Question: I'm currently trying to output some results into a excel worksheet.
This is what I have so far:
'''
Sub toExcel()
Dim arr() As Variant
Dim rows1 As Integer
Dim text As Variant
Dim regEx As New RegExp
Dim rows2 As Integer
regEx.Global = True
regEx.IgnoreCase = True
With ThisWorkbook.Worksheets("table1").Activate
rowsShow = ActiveSheet.Cells(ActiveSheet.rows.count, "A").End(xlUp).row
arr = Range("A1:A" & rows1).Value
End With
With regEx
.Pattern = "\w+(_Test)"
End With
With ThisWorkbook.Worksheets("table2").Activate
For Each item1 In arr
Set mc = regEx.Execute(item1)
Dim item2 As Variant
rows2 = 1
Worksheets.Add
Debug.Print mc.count
For Each item2 In mc
Debug.Print item
ActiveSheet.Range("B" & rows2).Value = item
rows2 = rows2 + 1
Next item
Next text
'''
But this displays only the last element of the array (Maybe because the others are overwritten?)
How can i get it to displays all elements under each other?
Also I want to have the matching "item1" to all of them in the A-row.
The arrays are dynamic so I don't have a explicit length.
In excel should it look like:

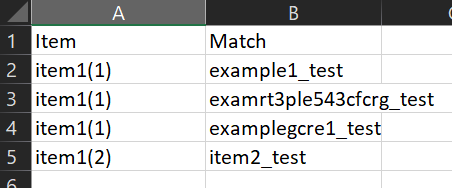
Answer: Move 'rows2 = 1' outside of the loop and that should resolve your issue... also look at using 'Option Explicit' (Tools, Options, check box for Require variable declaration). Not sure what happened with your 'For' statements, but the swap of variable names doesn't seem correct (item2 & item, item1 & text).
'''
rows2 = 1 'if this is inside the item1 loop, it resets back to 1 every time
For Each item1 In arr
Set mc = regEx.Execute(item1)
Dim item2 As Variant
With ThisWorkbook
Dim ws As Worksheet 'replaced your worksheet.add
Set ws = .Sheets.Add(After:=.Sheets(.Sheets.Count)).Name = item1 'may want error handling for same name
End with
Debug.Print mc.count
For Each item2 In mc
Debug.Print item2
ws.Range("B" & rows2).Value = item2
rows2 = rows2 + 1
Next item2
Next item1
'''